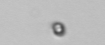
Label: nanoplankton_mix